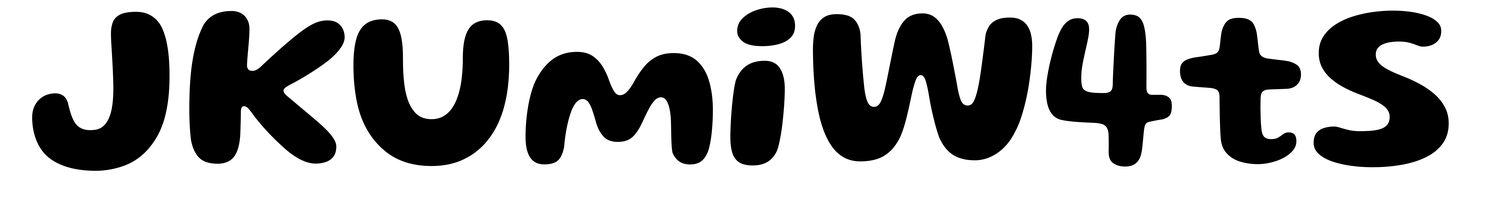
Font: Gluten_SemiBold